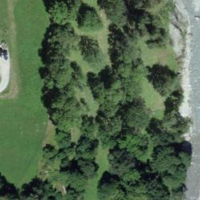
EUNIS habitat code: 26
Species observed at this site:
Rubus saxatilis